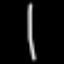
Label: line